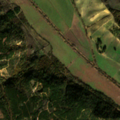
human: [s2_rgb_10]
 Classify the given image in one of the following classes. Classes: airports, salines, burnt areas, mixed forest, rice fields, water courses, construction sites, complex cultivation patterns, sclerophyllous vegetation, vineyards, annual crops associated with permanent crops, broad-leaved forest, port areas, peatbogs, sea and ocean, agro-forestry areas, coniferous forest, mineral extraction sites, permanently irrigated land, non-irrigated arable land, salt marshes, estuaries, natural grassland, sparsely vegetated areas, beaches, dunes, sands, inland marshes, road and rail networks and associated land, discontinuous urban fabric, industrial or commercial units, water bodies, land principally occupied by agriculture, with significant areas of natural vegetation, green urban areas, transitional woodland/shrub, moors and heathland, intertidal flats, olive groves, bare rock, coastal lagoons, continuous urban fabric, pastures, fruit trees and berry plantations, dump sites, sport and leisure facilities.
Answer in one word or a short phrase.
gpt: permanently irrigated land, complex cultivation patterns, land principally occupied by agriculture, with significant areas of natural vegetation, moors and heathland, transitional woodland/shrub